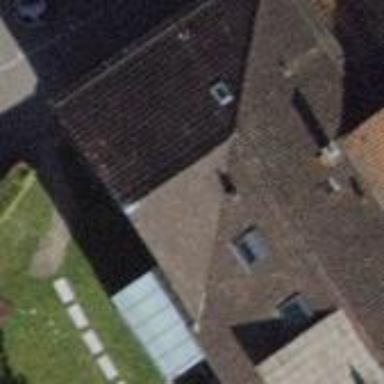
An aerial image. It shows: Terrace-style building with gabled roof.